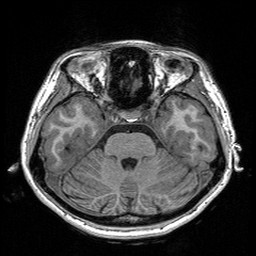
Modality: T1w
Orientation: coronal
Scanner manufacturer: siemens
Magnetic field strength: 3 T